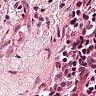
Metastatic tissue present: no